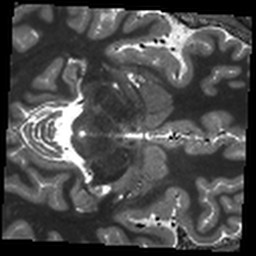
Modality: T1map
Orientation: axial
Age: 24
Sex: male